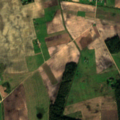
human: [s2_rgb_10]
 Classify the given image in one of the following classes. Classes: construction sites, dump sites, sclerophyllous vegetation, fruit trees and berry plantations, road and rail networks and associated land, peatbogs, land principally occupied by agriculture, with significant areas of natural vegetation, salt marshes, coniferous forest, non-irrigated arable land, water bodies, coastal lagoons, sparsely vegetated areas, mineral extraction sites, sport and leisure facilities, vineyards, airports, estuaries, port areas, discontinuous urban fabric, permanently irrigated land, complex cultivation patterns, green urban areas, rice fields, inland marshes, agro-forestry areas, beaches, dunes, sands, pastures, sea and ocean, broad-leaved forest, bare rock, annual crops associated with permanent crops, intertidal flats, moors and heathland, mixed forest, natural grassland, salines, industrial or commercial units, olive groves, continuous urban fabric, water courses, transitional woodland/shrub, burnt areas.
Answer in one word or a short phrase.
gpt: discontinuous urban fabric, non-irrigated arable land, complex cultivation patterns, mixed forest